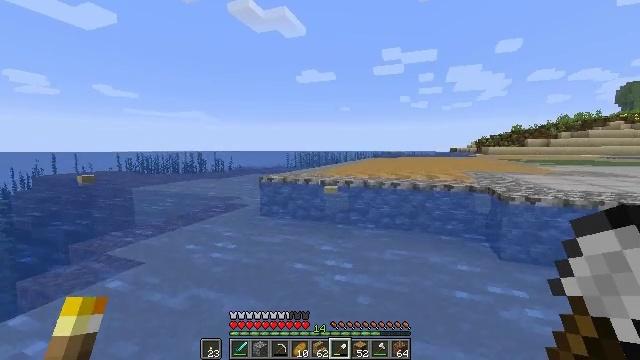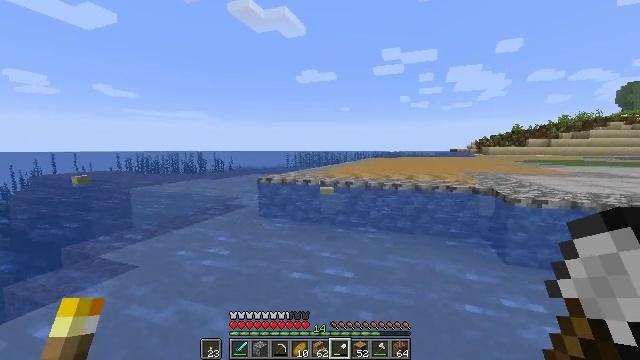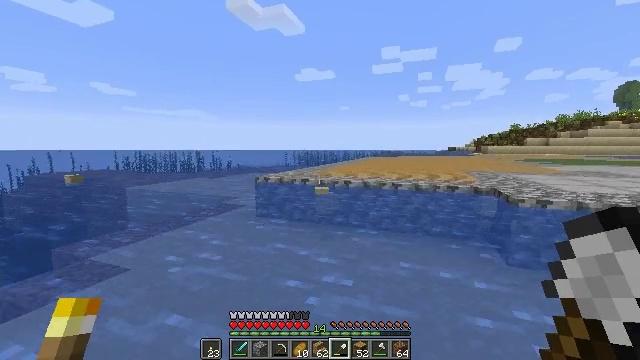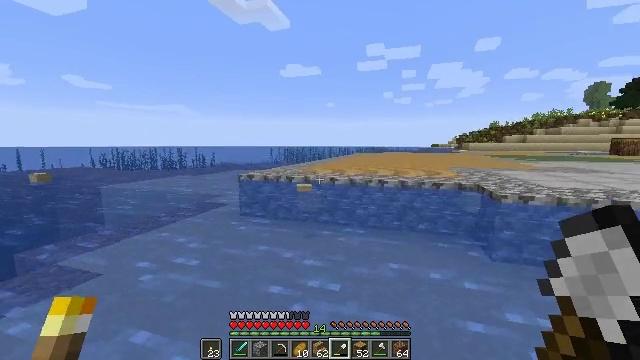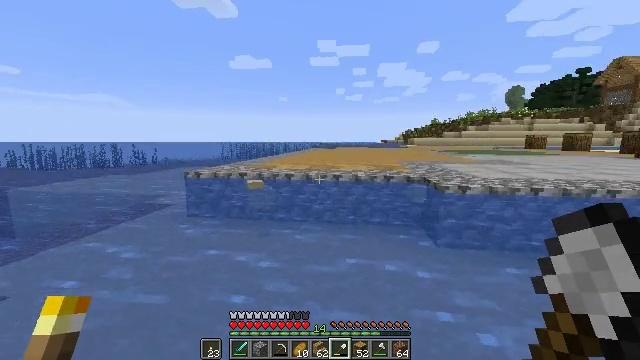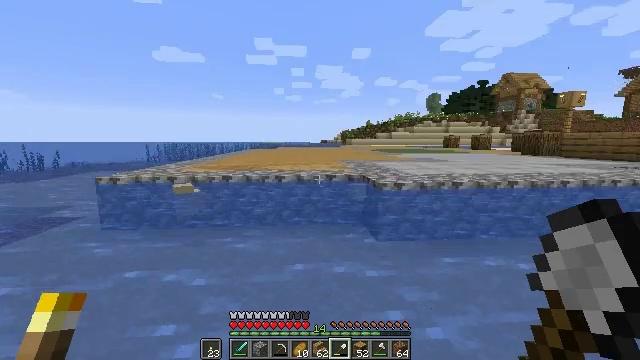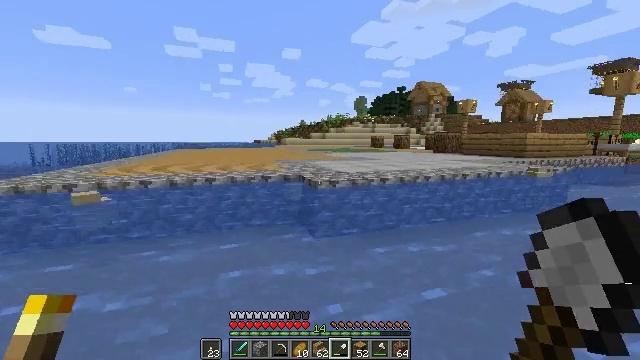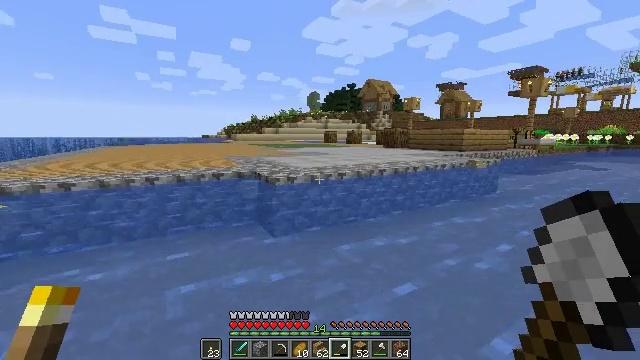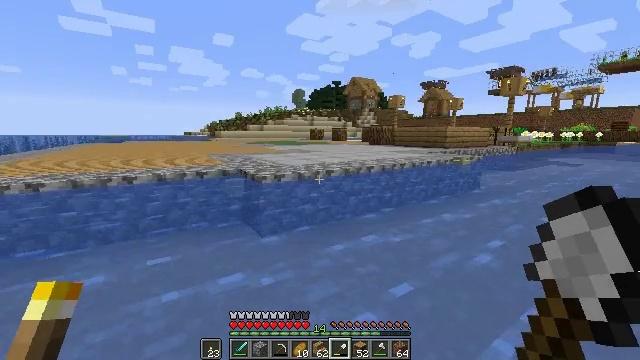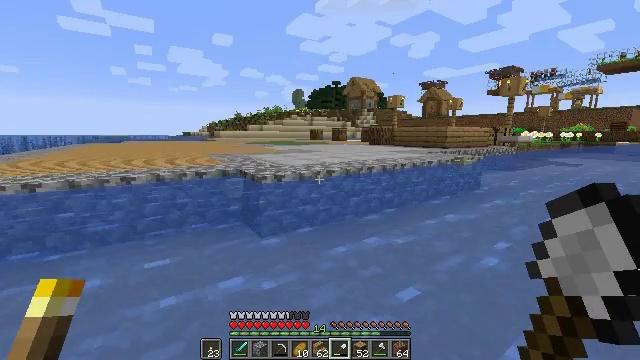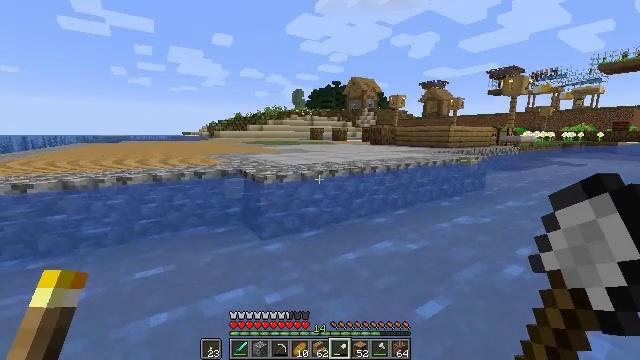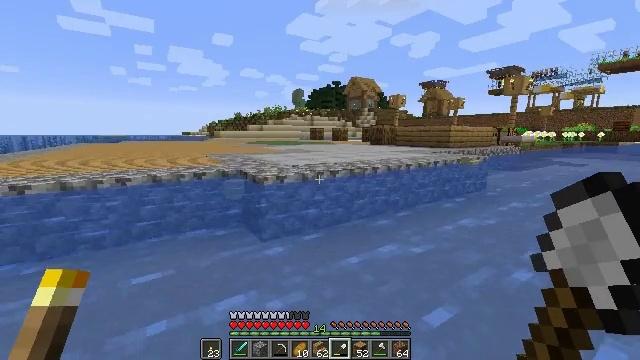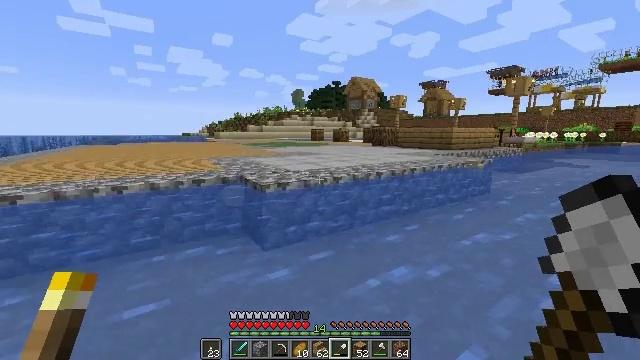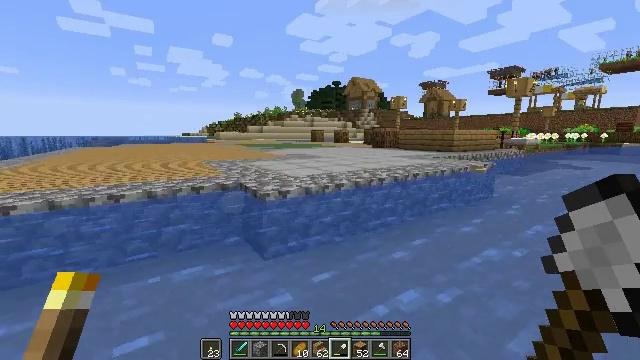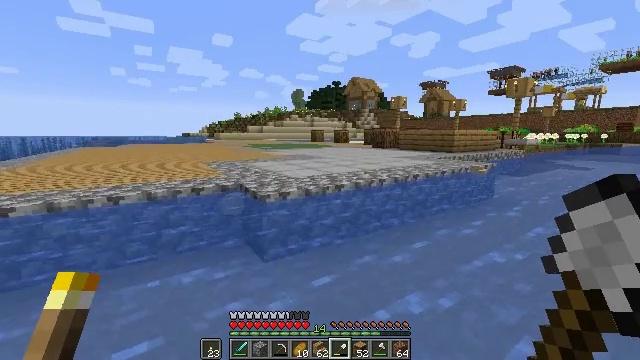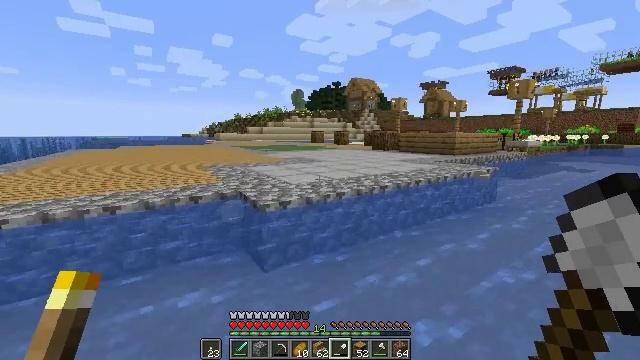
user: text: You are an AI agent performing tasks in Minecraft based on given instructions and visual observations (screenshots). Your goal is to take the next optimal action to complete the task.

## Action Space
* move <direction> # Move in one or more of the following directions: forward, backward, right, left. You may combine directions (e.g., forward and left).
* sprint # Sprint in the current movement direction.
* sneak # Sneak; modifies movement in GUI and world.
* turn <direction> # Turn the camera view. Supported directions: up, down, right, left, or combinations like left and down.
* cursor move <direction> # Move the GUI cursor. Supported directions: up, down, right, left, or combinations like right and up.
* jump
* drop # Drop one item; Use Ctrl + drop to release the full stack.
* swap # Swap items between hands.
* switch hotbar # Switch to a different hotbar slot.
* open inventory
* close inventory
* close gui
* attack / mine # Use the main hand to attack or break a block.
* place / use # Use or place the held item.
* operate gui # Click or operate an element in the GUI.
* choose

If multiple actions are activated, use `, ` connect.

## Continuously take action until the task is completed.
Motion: motion action
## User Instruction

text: Remove an azure bluet from the inventory.
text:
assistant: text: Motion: move forward, sprint
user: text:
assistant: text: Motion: move forward, sprint
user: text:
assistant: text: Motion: move forward, sprint, turn right
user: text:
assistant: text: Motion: move forward, turn right and down
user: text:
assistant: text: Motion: move forward, turn right
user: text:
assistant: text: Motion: move forward, turn right
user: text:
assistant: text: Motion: move forward, turn right and down
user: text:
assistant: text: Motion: move forward, turn right
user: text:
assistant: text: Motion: move forward
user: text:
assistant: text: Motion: move forward
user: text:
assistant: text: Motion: move forward, jump
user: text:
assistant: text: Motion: move forward, jump
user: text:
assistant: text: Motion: move forward, jump
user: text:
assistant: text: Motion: move forward, jump
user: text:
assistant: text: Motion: move forward, jump
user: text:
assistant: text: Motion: move forward, turn right and down, jump
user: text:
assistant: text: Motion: move forward, turn right and down, jump
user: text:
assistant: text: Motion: move forward, turn right and down, jump
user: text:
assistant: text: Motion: move forward, turn right, jump
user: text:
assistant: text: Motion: move forward, jump
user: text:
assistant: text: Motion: move forward, jump
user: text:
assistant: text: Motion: move forward, sprint, jump
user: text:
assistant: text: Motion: move forward, sprint, turn right, jump
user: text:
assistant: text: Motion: move forward, sprint, turn right, jump
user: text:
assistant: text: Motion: move forward, sprint, turn right, jump
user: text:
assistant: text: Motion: move forward, jump
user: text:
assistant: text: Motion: move forward, jump
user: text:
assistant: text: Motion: move forward, jump
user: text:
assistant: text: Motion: move forward, jump
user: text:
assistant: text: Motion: move forward, jump